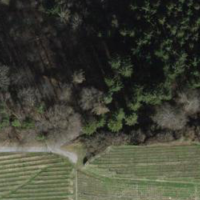
EUNIS habitat code: 43
Species observed at this site:
Salvia glutinosa